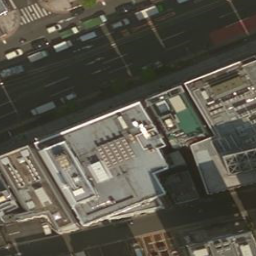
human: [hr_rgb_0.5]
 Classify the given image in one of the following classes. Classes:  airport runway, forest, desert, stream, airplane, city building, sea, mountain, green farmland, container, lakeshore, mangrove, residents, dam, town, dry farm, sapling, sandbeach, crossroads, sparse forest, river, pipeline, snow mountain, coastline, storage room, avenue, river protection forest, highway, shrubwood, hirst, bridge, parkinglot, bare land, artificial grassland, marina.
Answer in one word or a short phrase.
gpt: city building